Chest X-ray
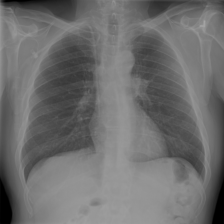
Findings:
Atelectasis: negative
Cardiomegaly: negative
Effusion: negative
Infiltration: negative
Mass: negative
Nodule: negative
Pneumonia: negative
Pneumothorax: negative
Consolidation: negative
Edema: negative
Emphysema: negative
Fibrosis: negative
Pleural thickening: negative
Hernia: negative